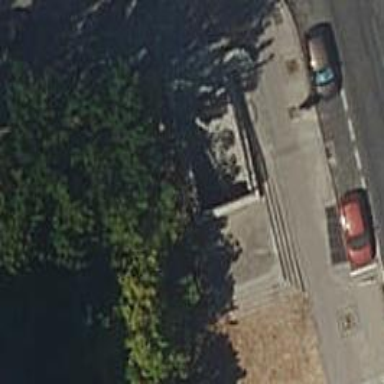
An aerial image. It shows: Subway entrance.